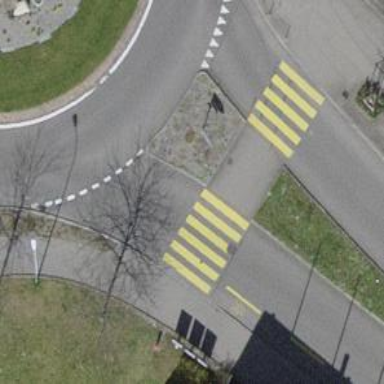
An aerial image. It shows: Asphalt sidewalk.